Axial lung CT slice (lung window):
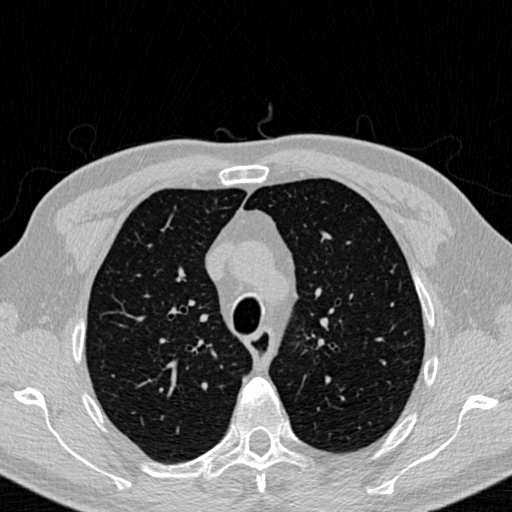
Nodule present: no